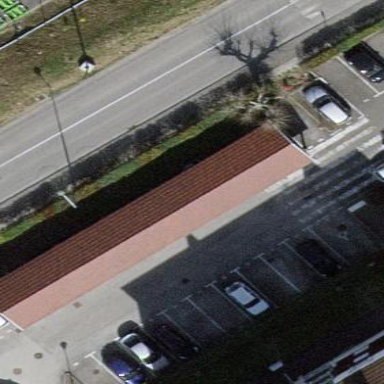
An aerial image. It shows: Roof with gabled shape oriented along the building.